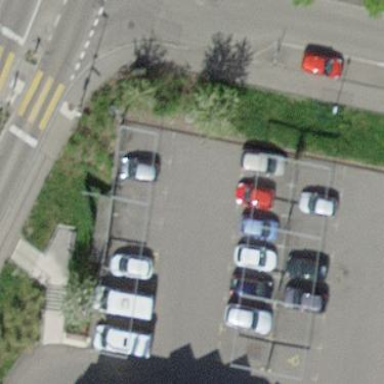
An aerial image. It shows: Parking area.